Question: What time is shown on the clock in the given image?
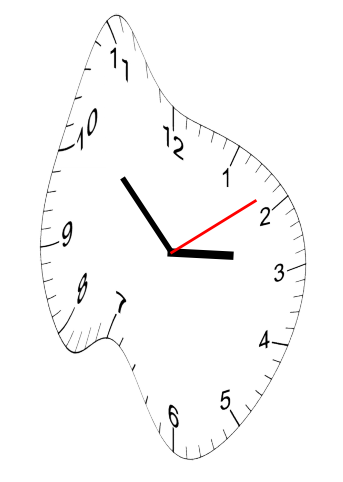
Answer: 02:52:09